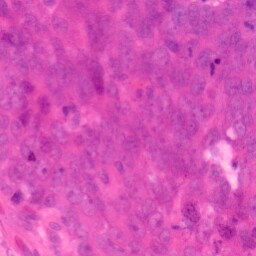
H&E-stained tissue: Colon